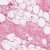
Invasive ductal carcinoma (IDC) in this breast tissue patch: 0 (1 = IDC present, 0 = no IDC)